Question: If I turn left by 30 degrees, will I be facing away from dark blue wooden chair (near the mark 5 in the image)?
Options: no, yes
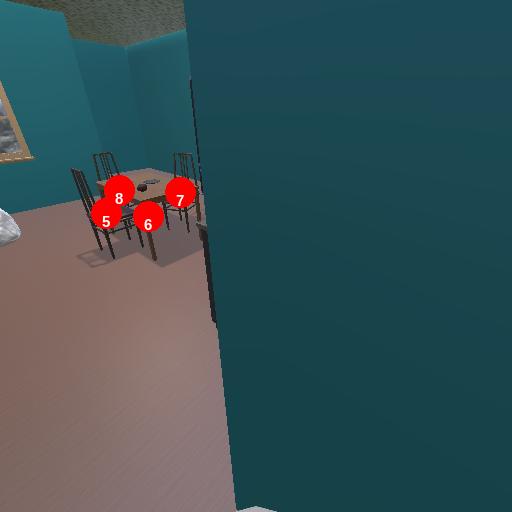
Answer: no